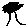
Label: tree